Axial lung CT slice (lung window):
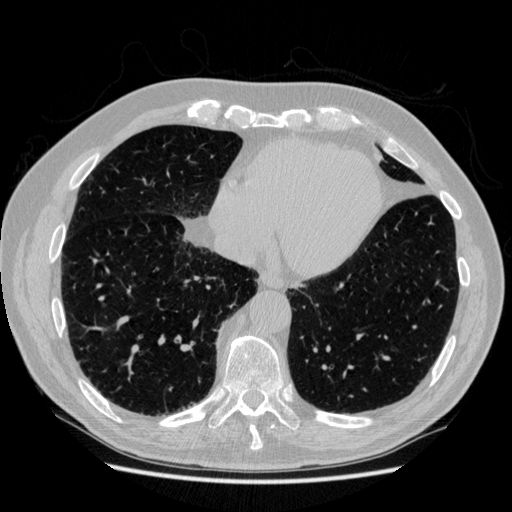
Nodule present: no